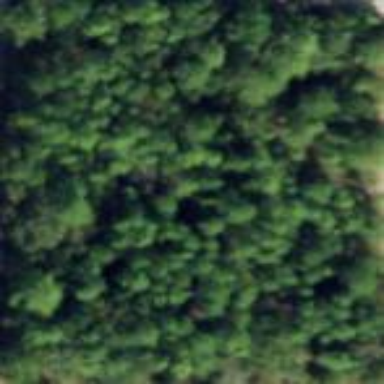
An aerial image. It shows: Woodland consisting mainly of needle-leaved trees.